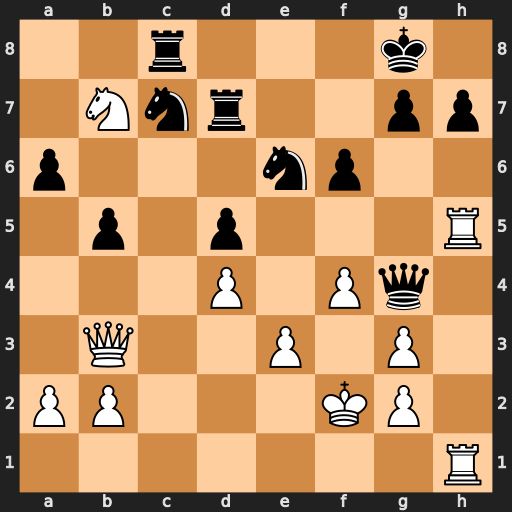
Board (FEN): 2r3k1/1Nnr2pp/p3np2/1p1p3R/3P1Pq1/1Q2P1P1/PP3KP1/7R
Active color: w
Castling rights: -
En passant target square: -
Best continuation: R1h4 Qg6 f5